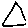
Label: triangle